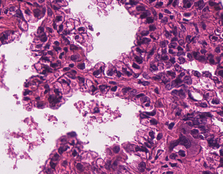
Tumor epithelial tissue: yes
Tumor-associated stroma tissue: yes
Normal tissue: no